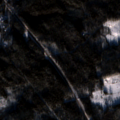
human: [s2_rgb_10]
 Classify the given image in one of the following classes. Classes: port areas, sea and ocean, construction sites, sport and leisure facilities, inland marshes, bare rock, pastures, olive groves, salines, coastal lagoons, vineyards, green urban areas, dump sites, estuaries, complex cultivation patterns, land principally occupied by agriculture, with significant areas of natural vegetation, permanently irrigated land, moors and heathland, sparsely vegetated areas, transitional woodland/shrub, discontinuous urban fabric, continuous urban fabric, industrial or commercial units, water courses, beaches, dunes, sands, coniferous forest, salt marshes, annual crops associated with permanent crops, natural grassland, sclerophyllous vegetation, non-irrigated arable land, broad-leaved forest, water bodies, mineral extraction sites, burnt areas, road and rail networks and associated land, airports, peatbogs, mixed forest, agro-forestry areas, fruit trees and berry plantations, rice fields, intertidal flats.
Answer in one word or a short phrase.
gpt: coniferous forest, mixed forest, transitional woodland/shrub